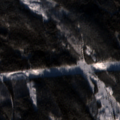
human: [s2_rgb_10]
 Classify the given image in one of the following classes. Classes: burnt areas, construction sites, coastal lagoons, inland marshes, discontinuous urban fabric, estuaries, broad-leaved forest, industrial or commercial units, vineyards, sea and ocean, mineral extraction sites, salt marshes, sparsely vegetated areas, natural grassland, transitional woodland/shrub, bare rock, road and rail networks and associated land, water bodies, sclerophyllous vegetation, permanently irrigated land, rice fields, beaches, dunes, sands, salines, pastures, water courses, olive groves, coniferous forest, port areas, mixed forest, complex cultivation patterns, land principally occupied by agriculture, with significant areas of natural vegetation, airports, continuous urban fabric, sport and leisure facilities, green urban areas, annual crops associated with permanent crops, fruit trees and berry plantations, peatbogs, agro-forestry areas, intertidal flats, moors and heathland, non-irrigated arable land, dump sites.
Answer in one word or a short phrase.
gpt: coniferous forest, mixed forest, transitional woodland/shrub